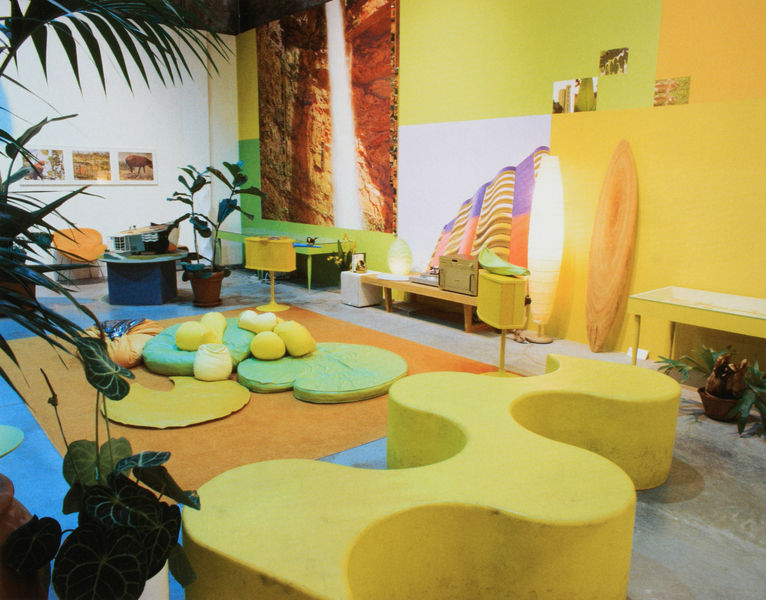
Titel: Tropicalounge
Künstler: Sergio Vega
Standort: Venedig
Institution: Biennale
Schlagwörter: blau, blätter, weiß, gelb, grün, braun, bunt, grau, lampe, lampen, orange, raum, schwarz, zimmer, rot, wand, bild, blatt, pflanze, pflanzen, bilder, spielen, foto, fotografie, photographie, wände, photo, einrichtung, deseign, spielecke